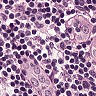
Metastatic tissue present: no